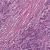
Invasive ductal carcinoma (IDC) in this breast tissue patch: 1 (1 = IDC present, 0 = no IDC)